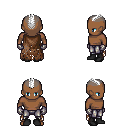
a pixel art fantasy rpg character, male body template, human, dark skin, brown tattered cape, metal pants, white short mohawk hairstyle, metal gloves, black shoes, four views (front, back, left, right), 2x2 character sprite sheet, small pixel art, hard edges, no anti-aliasing